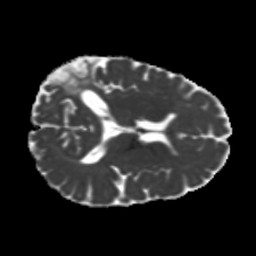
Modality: MD
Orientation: axial
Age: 39
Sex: female
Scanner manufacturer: siemens
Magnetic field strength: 3 T
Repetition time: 5.25 s
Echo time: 0.08 s